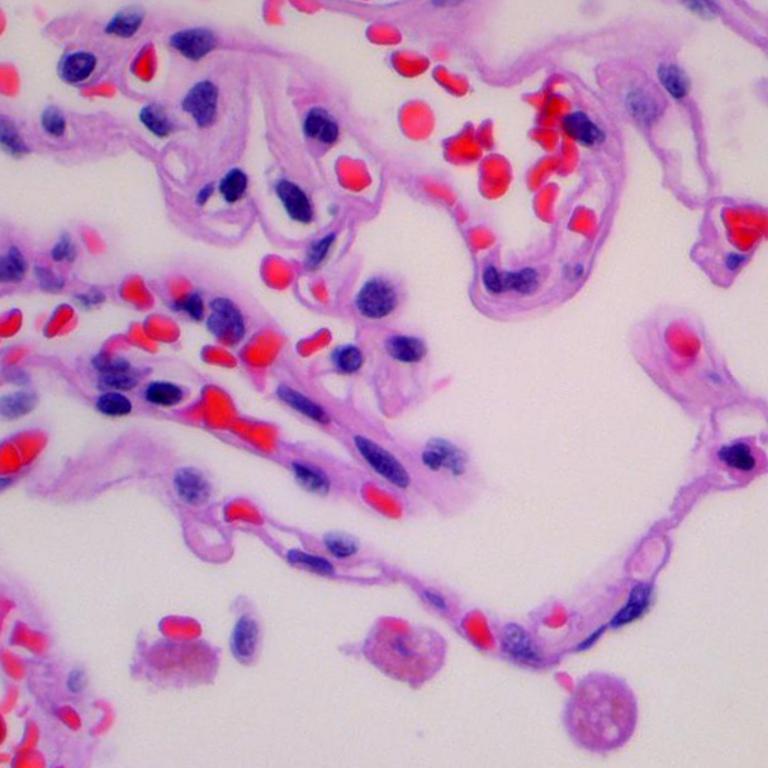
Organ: lung
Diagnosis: benign